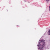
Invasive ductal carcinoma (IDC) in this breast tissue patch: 1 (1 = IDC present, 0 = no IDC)